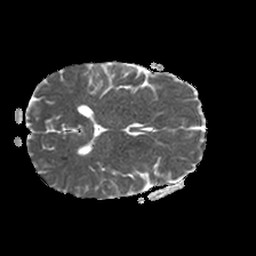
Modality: ADC
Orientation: axial
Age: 41
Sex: female
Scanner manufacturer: philips
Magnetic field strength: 1.5 T
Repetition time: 3.4 s
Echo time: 0.06922 s